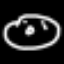
Label: donut